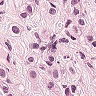
Metastatic tissue present: yes